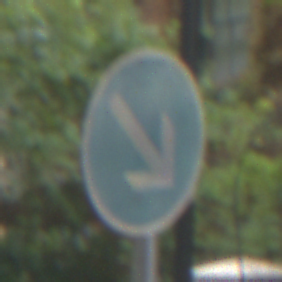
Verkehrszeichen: VorgeschriebeneVorbeifahrtRechts
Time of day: MorningAfternoon
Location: Outdoor (Urban)
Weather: Overcast
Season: NotSpecified
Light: Natural